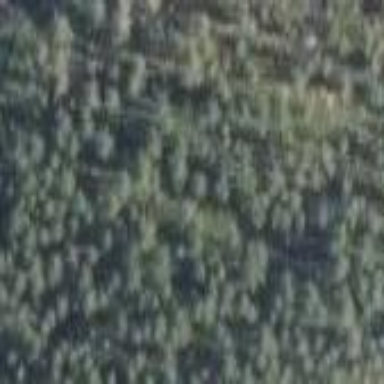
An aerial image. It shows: Needle-leaved woodland.